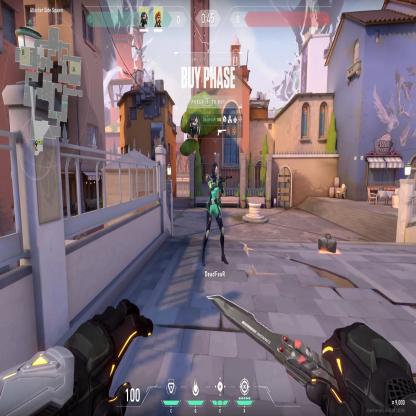
Label: dropped spike ; teammate